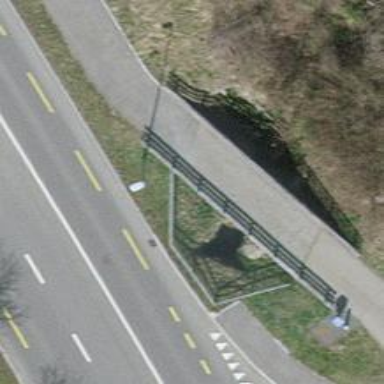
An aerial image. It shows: Footway on asphalt surface with bridge.